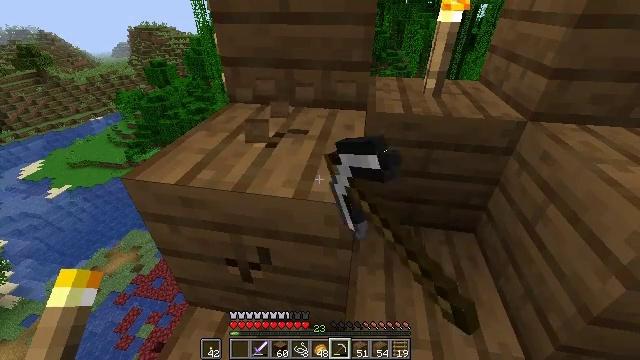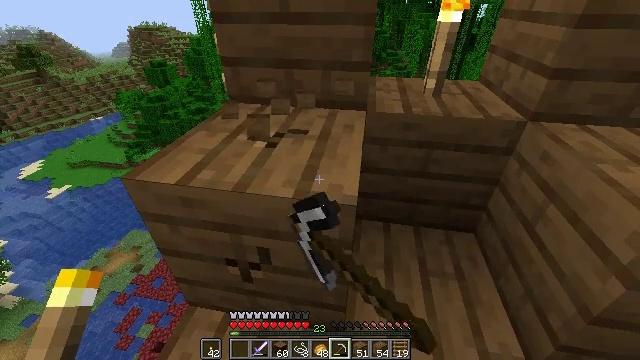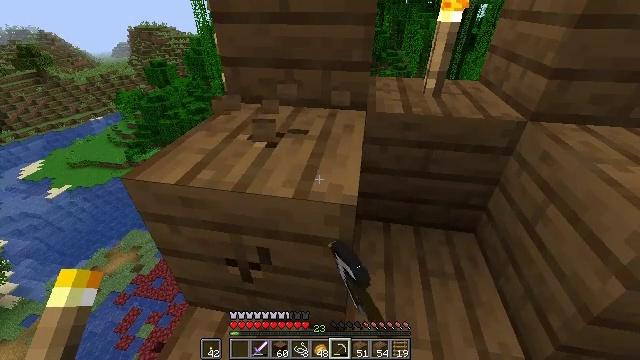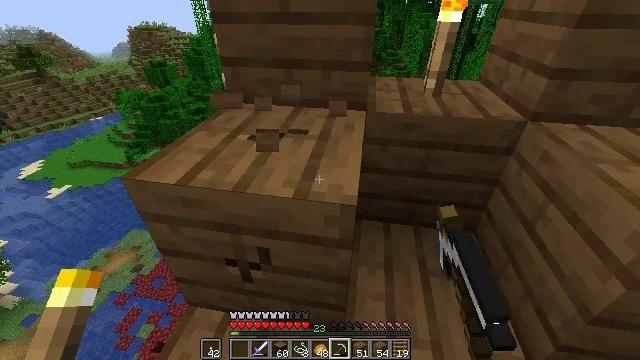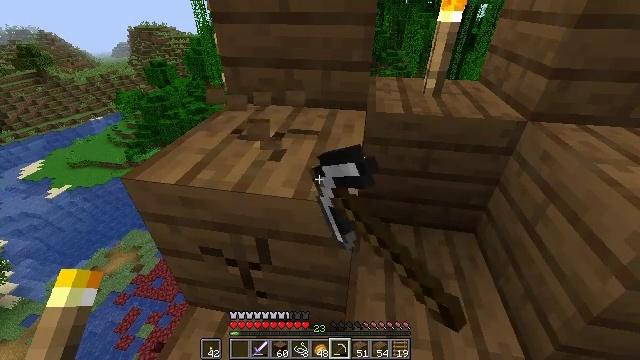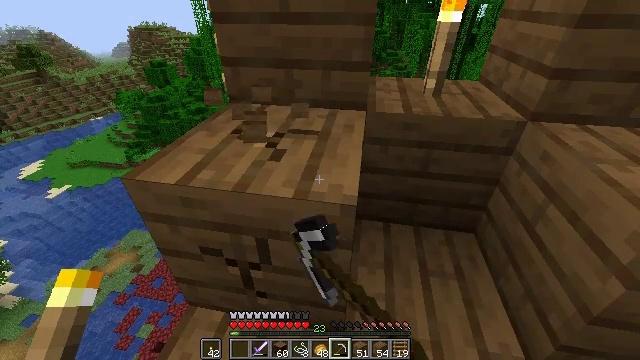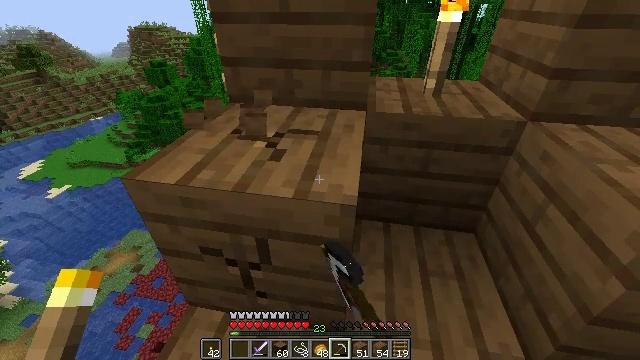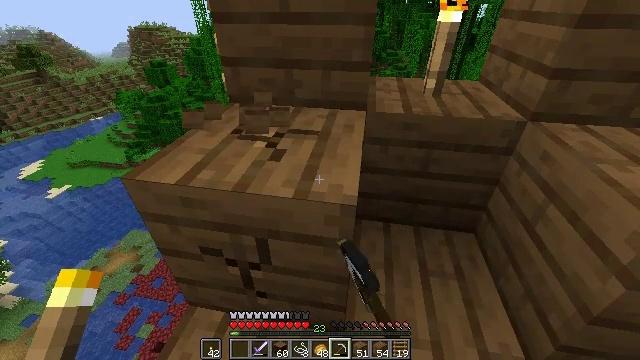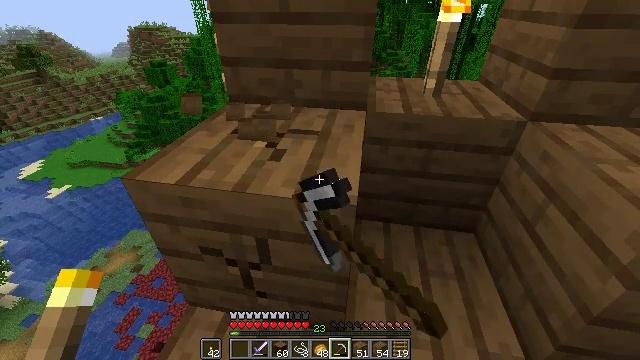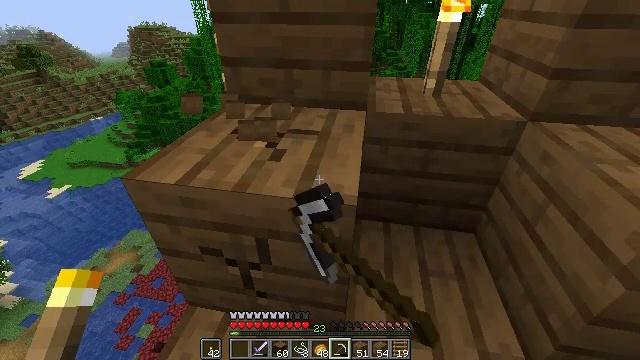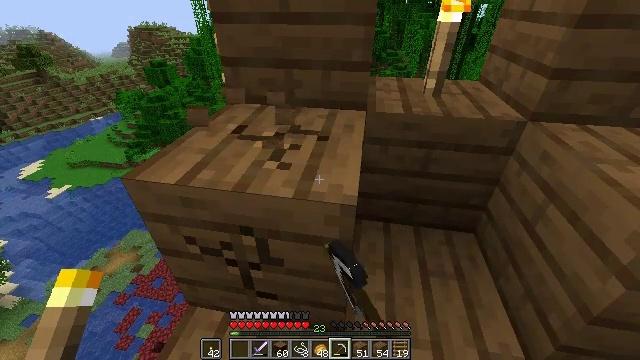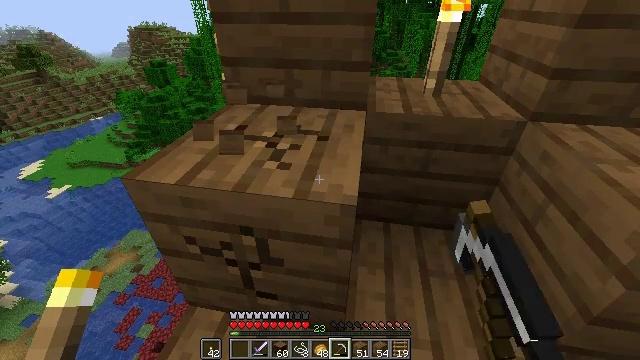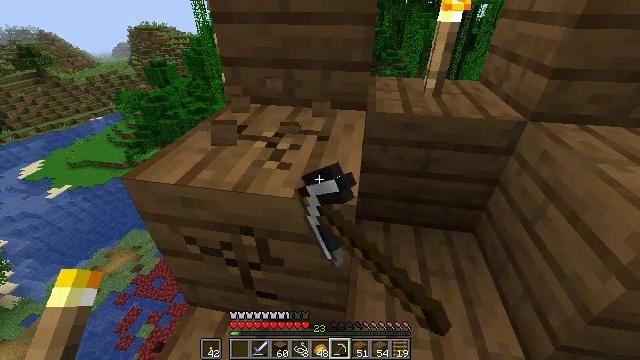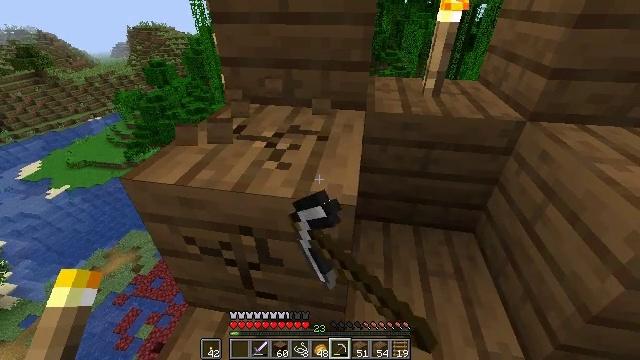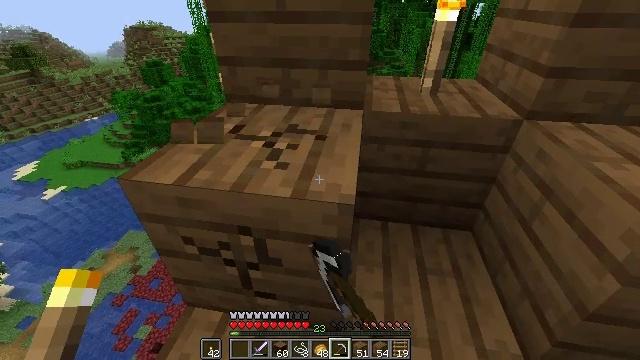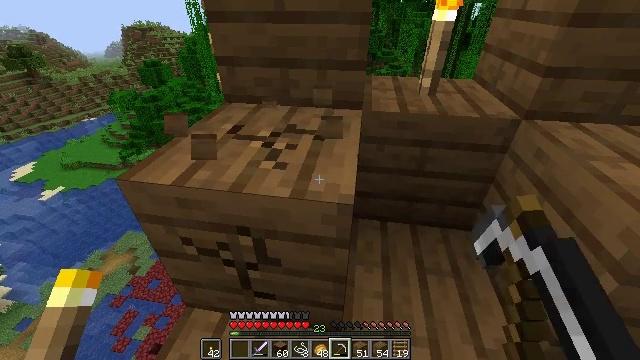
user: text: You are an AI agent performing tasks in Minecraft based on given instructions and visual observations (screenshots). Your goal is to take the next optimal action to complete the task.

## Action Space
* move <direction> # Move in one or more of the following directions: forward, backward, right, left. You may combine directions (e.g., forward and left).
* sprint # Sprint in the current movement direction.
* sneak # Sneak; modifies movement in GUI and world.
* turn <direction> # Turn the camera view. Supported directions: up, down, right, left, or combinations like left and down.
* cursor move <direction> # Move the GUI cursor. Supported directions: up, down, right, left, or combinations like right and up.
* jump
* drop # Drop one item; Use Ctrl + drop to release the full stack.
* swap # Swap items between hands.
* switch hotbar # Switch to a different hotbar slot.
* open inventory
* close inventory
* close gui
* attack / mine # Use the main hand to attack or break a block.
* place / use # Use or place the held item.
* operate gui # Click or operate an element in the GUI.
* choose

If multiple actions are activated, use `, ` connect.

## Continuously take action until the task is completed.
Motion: motion action
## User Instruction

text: Collect spruce planks from an old building.
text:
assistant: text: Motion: attack / mine
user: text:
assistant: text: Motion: attack / mine
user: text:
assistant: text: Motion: attack / mine
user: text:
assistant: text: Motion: attack / mine
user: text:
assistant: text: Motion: attack / mine
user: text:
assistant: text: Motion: attack / mine
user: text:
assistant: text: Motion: attack / mine
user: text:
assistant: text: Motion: attack / mine
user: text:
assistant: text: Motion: attack / mine
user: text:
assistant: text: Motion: attack / mine
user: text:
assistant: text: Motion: attack / mine
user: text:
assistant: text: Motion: attack / mine
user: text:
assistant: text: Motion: attack / mine
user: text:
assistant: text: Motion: attack / mine
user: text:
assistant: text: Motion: attack / mine
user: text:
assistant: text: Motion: attack / mine
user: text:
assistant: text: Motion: attack / mine
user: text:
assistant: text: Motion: attack / mine
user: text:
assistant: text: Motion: attack / mine
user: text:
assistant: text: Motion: attack / mine
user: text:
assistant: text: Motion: attack / mine
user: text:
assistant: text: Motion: attack / mine
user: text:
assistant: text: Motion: attack / mine
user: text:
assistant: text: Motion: attack / mine
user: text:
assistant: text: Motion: attack / mine
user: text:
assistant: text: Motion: attack / mine
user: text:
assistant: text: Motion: attack / mine
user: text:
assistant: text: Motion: attack / mine
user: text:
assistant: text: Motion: attack / mine
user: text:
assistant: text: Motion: attack / mine